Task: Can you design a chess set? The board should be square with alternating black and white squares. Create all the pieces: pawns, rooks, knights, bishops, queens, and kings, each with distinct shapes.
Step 2422:
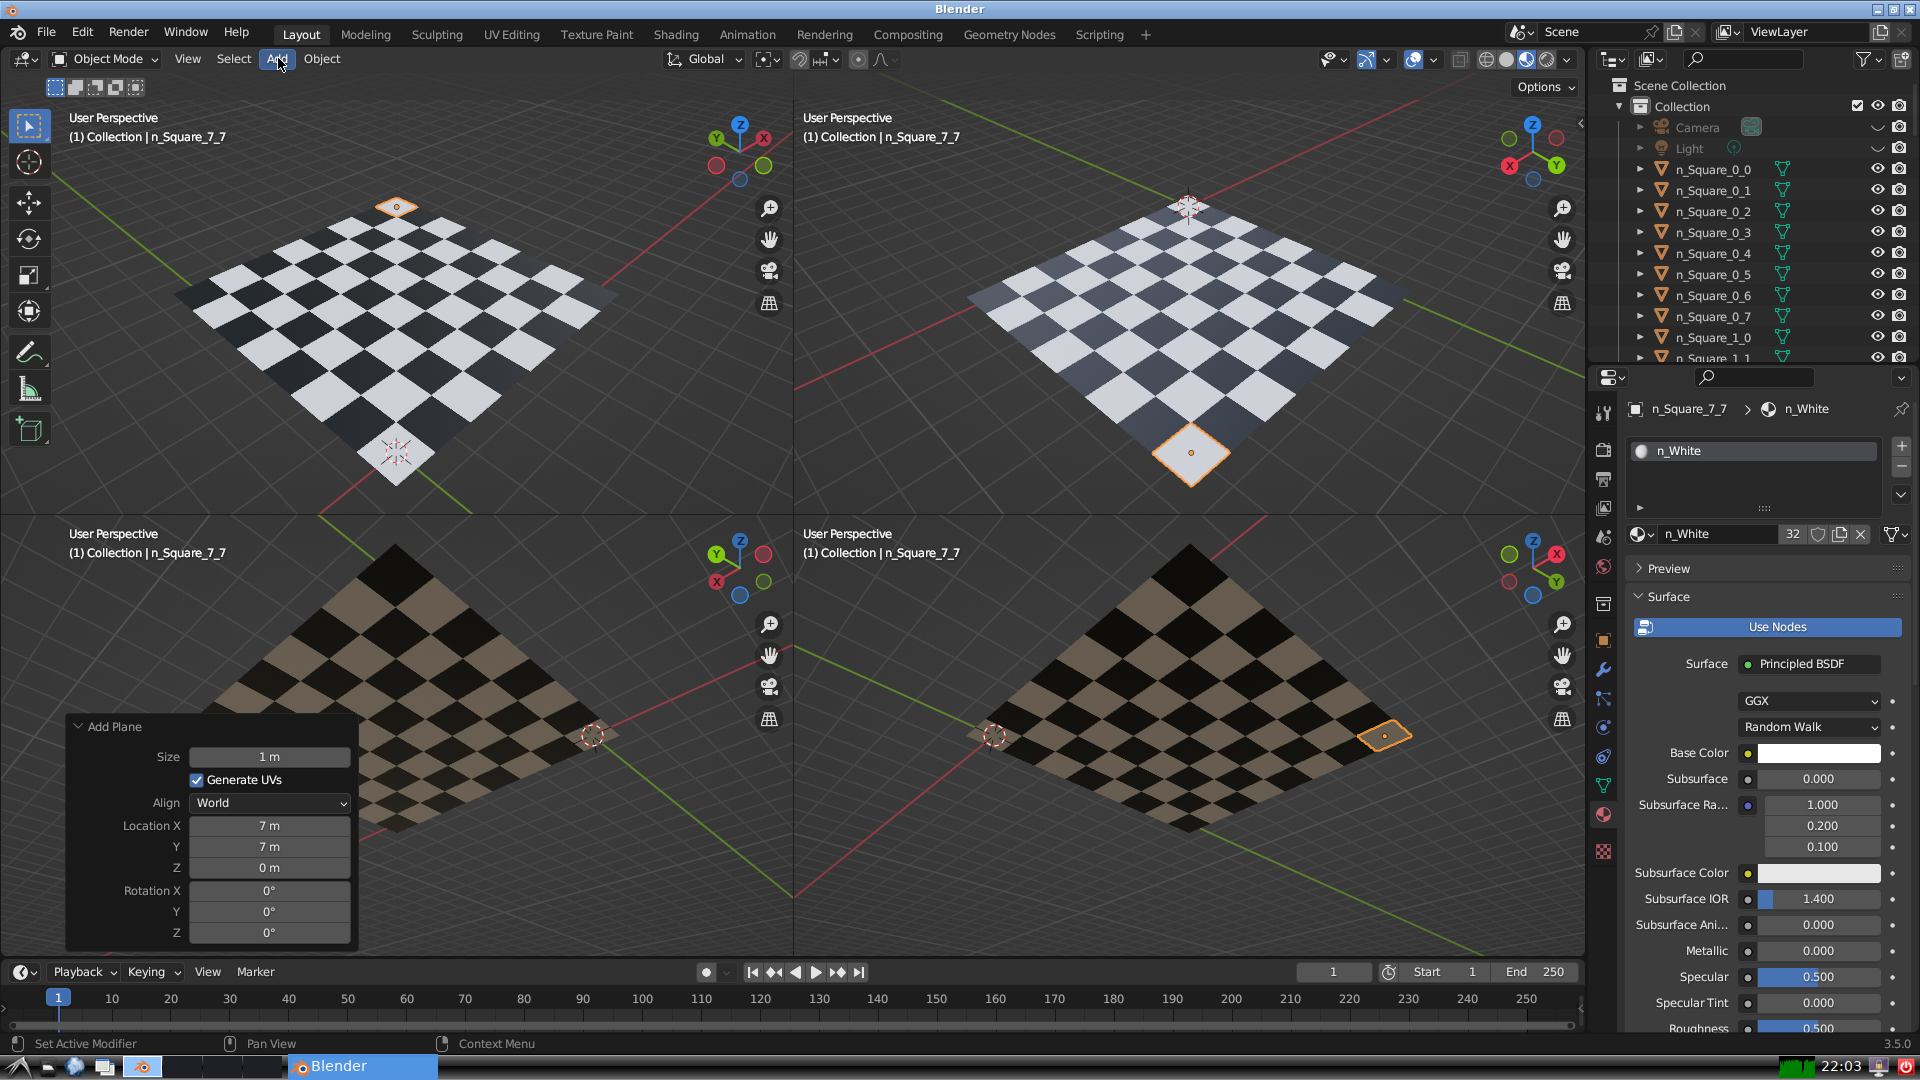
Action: click: no